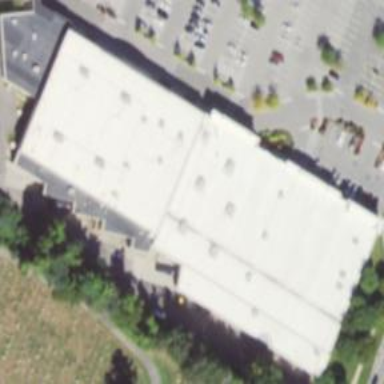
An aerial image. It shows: Mall building.